Question: I'm making my first java android app and I'm having some issues with the RecyclerView.
I have a RecyclerView with a custom layout for each element.
I want to make that when I press the toolbar button, the Image Buttons inside EACH layout element inside the RecyclerView turn visible or invisible
This is the toolbar edit button code:
'''
ArrayList<View> dest=new ArrayList<View>();
recView= findViewById(R.id.newListView);
recView.setItemViewCacheSize(0);
recView.findViewsWithText(dest,getString(R.string.onesingleuserlayout),View.FIND_VIEWS_WITH_CONTENT_DESCRIPTION);
for (View oneUserLayout:dest)
{
oneUserLayout.findViewById(R.id.btnDelete).setVisibility(newVisibility);
oneUserLayout.findViewById(R.id.btnEdit).setVisibility(newVisibility);
}
'''
It hides almost all the elements, but not every one of them. The ones shown behave correctly, and SOMETIMES the ones not showing don't.

I think that it is related to the cached items.
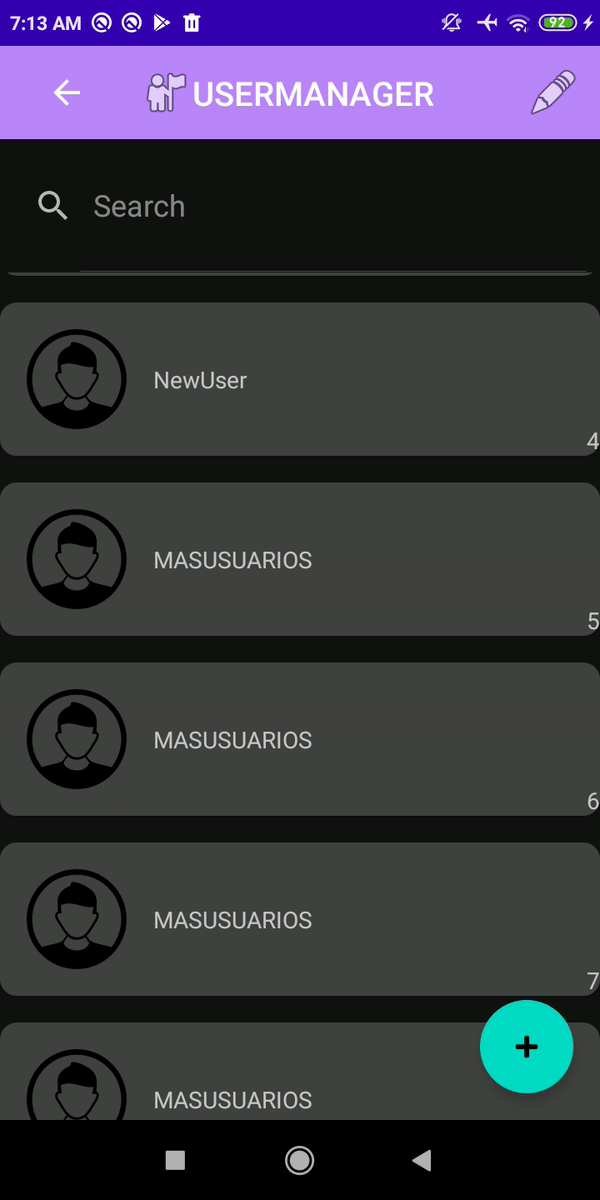
Answer: Try to change your approach and instead of calling all those findView methods from outside the RecyclerView, implement a method on the adapter to change a boolean variable representing the visibility of the buttons and then call notifyDataSetChanged to force the layout manager to redraw all the visible itens and since all items reference the boolean variable, when new items are redrawn they will have the new visibility.